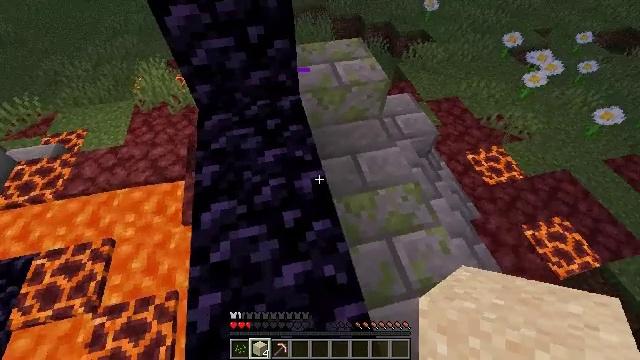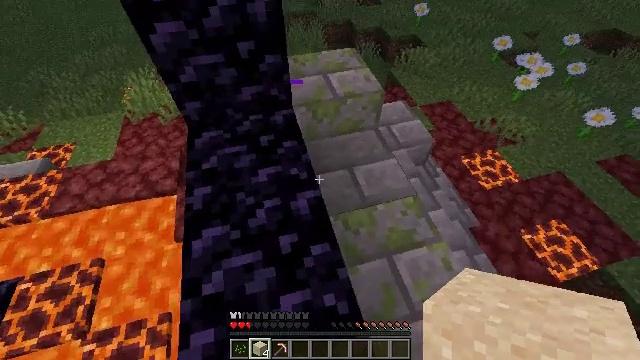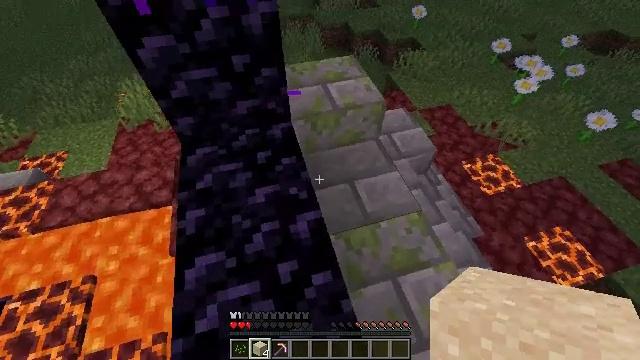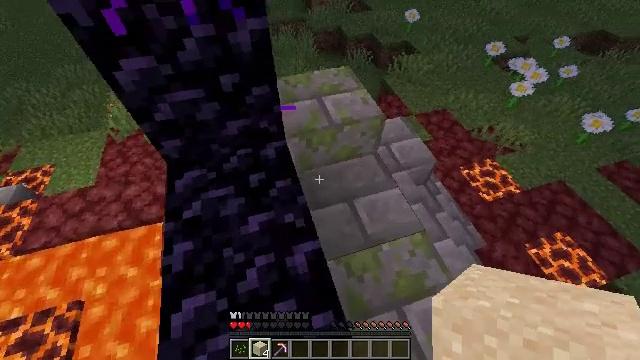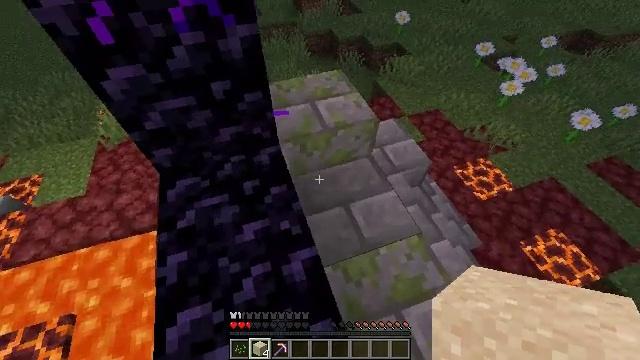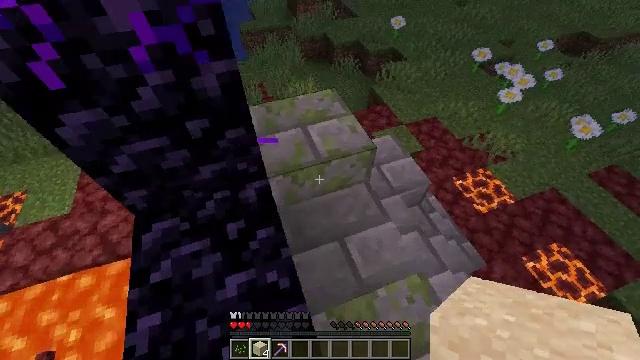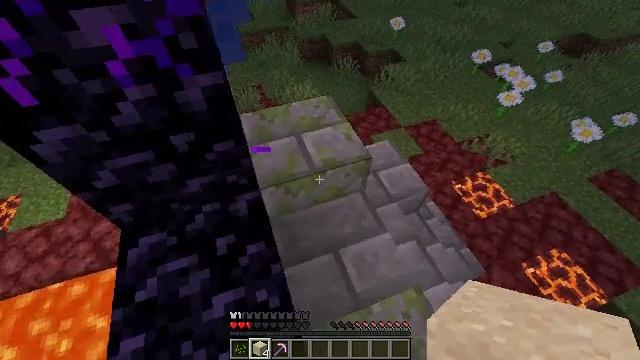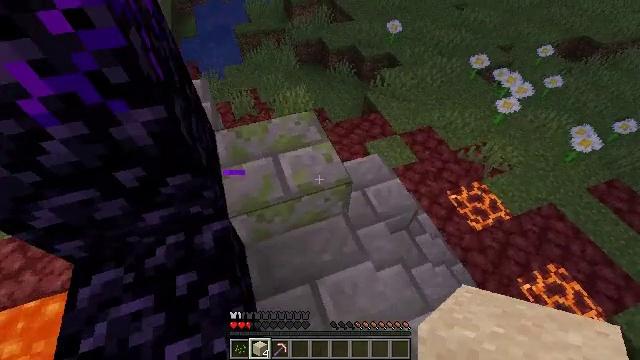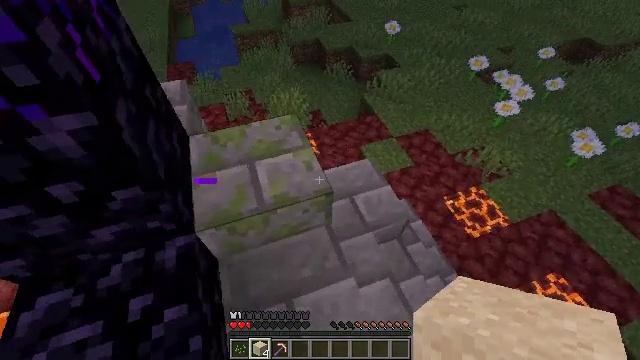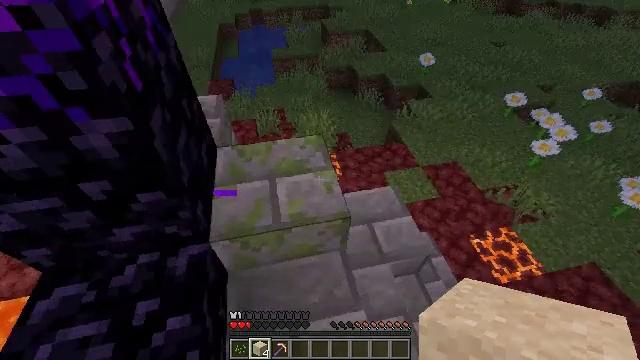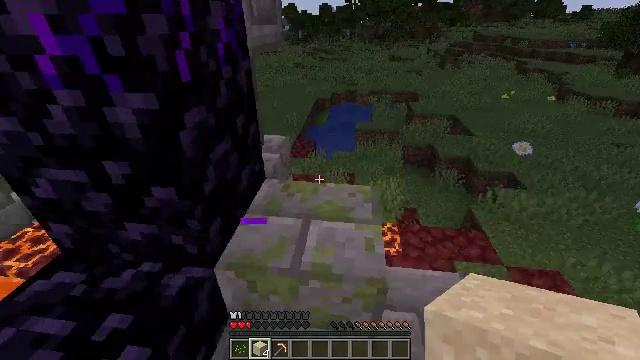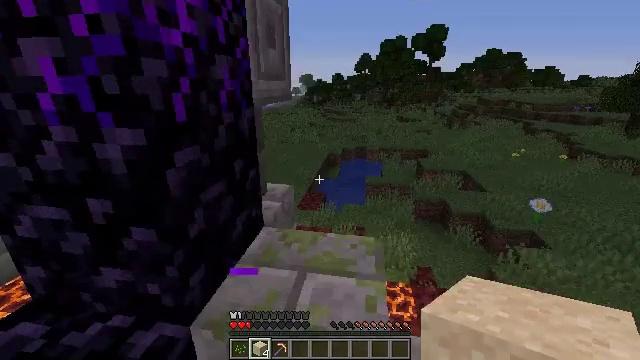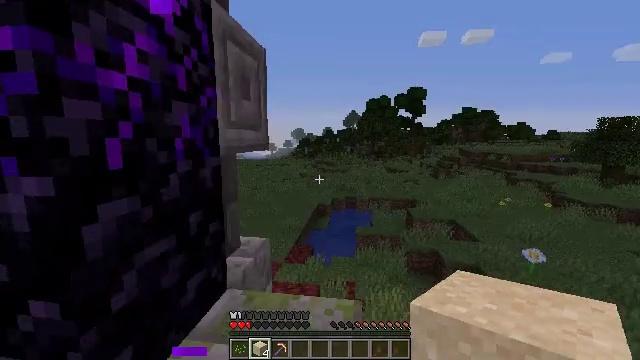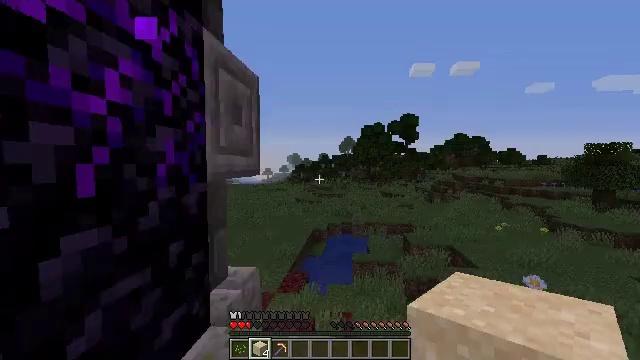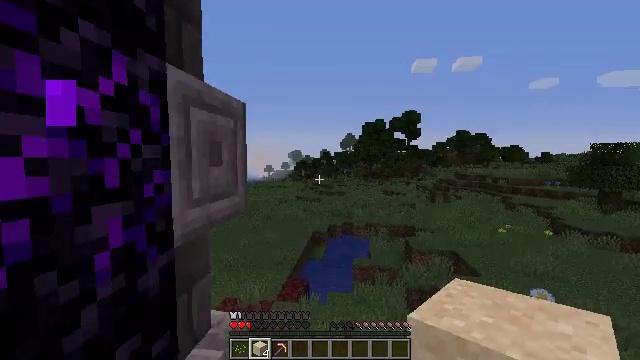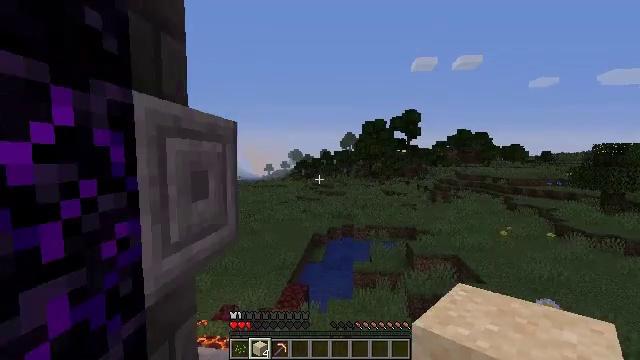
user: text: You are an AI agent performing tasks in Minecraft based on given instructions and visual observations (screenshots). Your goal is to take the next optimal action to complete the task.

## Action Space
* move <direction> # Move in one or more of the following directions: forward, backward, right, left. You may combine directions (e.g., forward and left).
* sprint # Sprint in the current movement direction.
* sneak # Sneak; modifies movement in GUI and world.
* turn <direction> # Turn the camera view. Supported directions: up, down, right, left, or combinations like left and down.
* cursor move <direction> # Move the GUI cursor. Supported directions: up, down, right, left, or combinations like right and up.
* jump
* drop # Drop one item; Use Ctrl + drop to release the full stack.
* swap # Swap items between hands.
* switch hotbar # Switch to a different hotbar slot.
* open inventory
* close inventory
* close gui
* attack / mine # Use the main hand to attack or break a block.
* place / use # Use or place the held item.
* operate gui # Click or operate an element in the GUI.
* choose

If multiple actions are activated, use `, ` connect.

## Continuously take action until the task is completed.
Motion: motion action
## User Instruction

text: Harvest tall grass for seeds.
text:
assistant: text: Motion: move forward, turn right
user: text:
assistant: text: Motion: move forward
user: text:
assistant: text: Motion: move forward, turn right
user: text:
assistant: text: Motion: move forward, turn right
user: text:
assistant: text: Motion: move forward and move right
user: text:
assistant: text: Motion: move forward and move right
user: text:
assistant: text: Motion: move forward and move right
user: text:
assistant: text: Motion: move forward and move right
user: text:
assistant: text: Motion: move forward and move right, turn left and up
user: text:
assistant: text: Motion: move forward, turn left and up
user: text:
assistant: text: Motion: move forward, turn left and up
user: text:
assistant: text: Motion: move forward, turn right and up
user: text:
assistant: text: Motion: move forward, turn up
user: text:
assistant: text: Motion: move forward
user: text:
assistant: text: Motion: move forward
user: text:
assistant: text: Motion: move forward
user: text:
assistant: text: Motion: move forward
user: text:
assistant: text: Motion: move forward
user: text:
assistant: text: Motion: move forward
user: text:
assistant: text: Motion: move forward
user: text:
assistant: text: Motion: turn left and down
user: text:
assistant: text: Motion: turn left and down
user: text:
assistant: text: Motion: turn left and down
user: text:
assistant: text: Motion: turn down
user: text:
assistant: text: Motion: no_op
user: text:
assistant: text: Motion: no_op
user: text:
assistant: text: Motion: no_op
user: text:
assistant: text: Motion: no_op
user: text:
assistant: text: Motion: no_op
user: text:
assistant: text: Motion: no_op